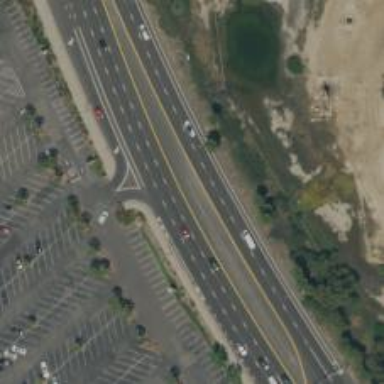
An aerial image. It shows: Asphalt road designated as trunk highway.